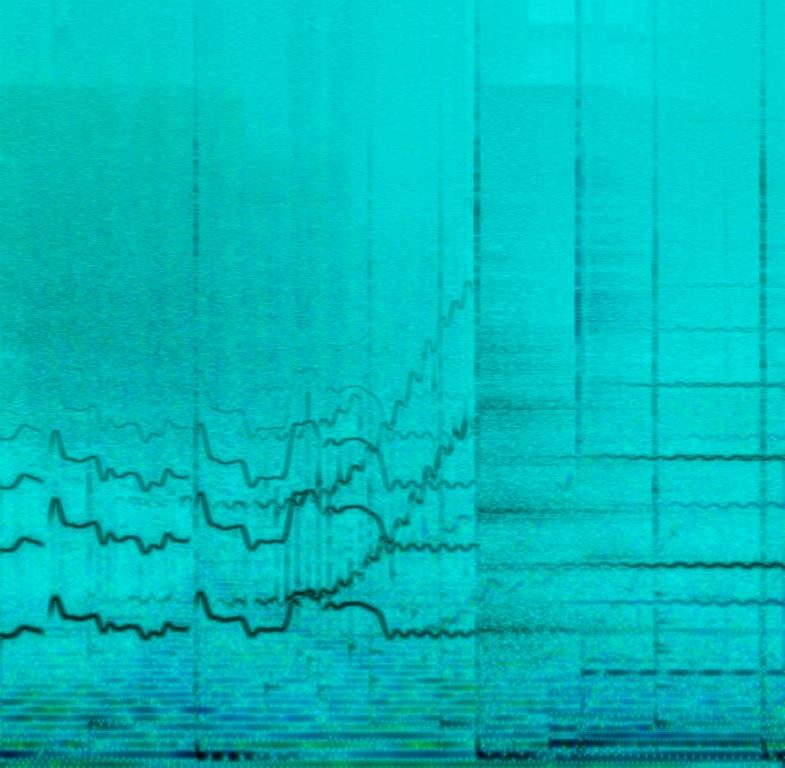
This is a live performance of a theremin piece. The theremin is playing eerie high-pitched sounds in the lead while the bass guitar and the percussion is playing in the background. The atmosphere is creepy and unsettling. This piece could be used in the soundtrack of a horror movie or a horror video game.